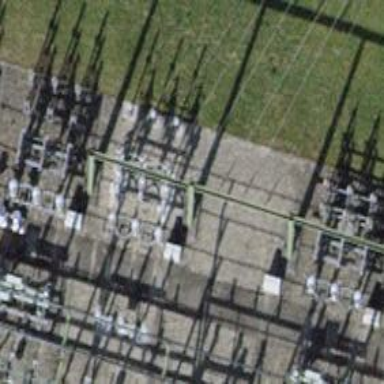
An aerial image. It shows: Insulator used in power equipment.